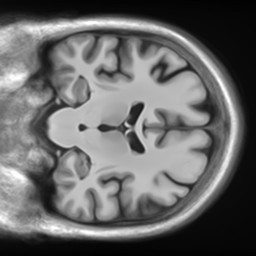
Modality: T1w
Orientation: coronal